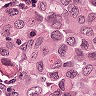
Metastatic tissue present: yes